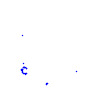
Particle: kaon